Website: walmart
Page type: payment
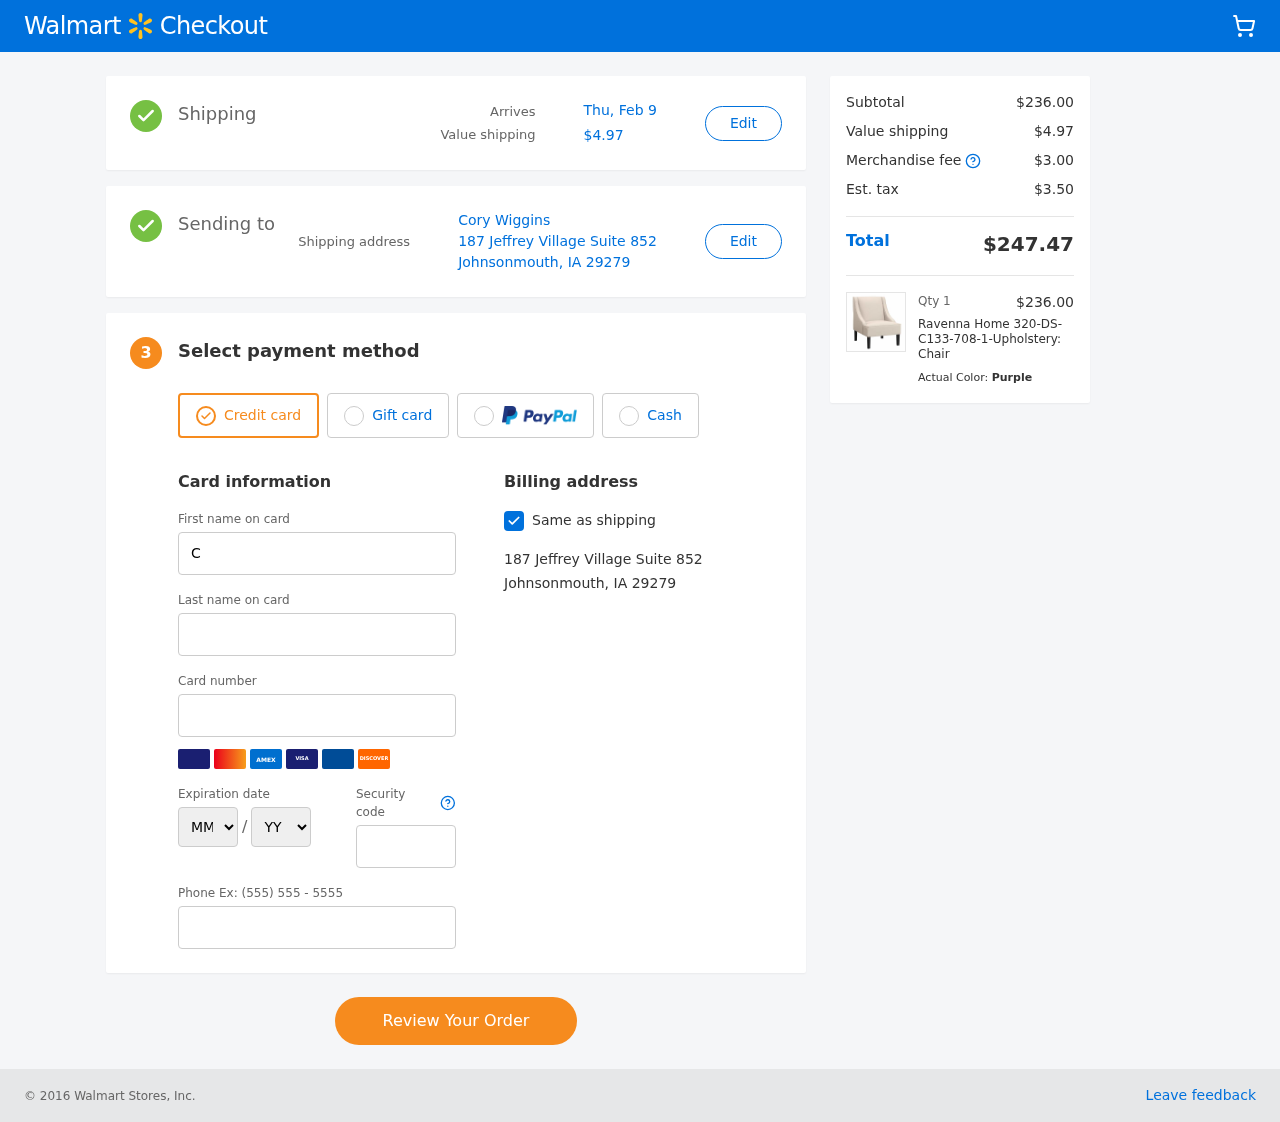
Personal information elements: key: PII_CARD_EXPIRY_MONTH
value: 08
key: PII_CARD_EXPIRY_YEAR
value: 30
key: PII_CITY_STATE_ZIP
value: Johnsonmouth, IA 29279
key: PII_FULLNAME
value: Cory Wiggins
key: PII_STREET
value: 187 Jeffrey Village Suite 852
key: PII_FIRSTNAME
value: Cory
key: PII_LASTNAME
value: Wiggins
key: PII_CARD_NUMBER
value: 2702 0062 2013 8352
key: PII_CARD_CVV
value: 766
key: PII_PHONE
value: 6639975685
Product elements: key: PRODUCT1_NAME
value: Ravenna Home 320-DS-C133-708-1-Upholstery: Chair
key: PRODUCT1_PRICE
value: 236
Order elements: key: ORDER_DELIVERY_DATE
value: Thu, Feb 9
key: ORDER_SHIPPING_COST
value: $4.97
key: ORDER_SUBTOTAL
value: $236.00
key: ORDER_MERCHANDISE_FEE
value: $3.00
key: ORDER_TAX
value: $3.50
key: ORDER_TOTAL
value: $247.47
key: ORDER_NUM_ITEMS
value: Qty 1